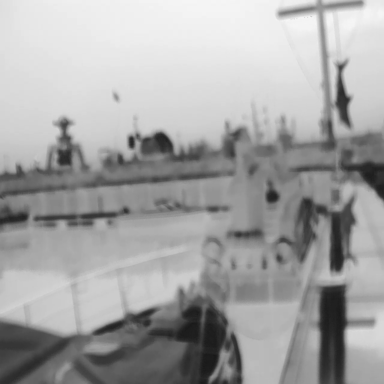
There are two canoes in the infrared image.